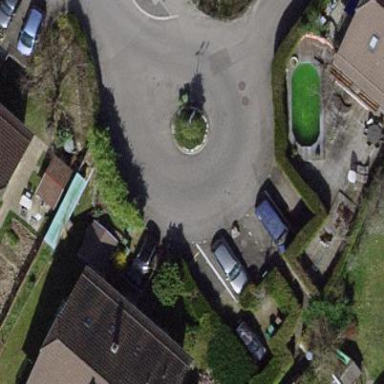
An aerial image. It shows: Residential road with asphalt surface leading up to roundabout.